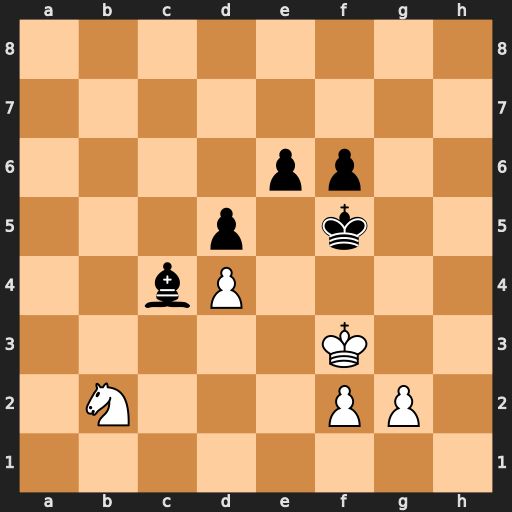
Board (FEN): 8/8/4pp2/3p1k2/2bP4/5K2/1N3PP1/8
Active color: w
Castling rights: -
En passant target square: -
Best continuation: Nxc4 dxc4 Ke3 c3 Kd3 c2 Kxc2 Ke4 Kc3